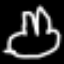
Label: frog